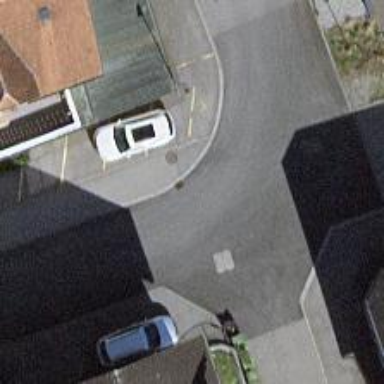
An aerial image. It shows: Smoothly paved residential road.